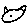
Label: cat